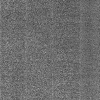
Atmospheric dust classification: dusty